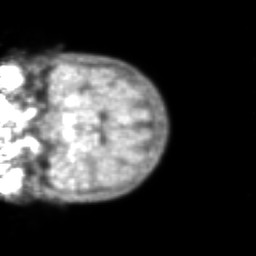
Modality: PET
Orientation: coronal
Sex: female
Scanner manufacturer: ge